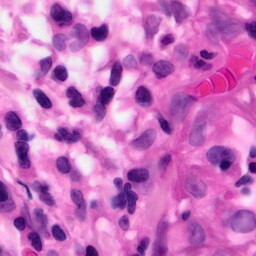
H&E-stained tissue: Pancreatic